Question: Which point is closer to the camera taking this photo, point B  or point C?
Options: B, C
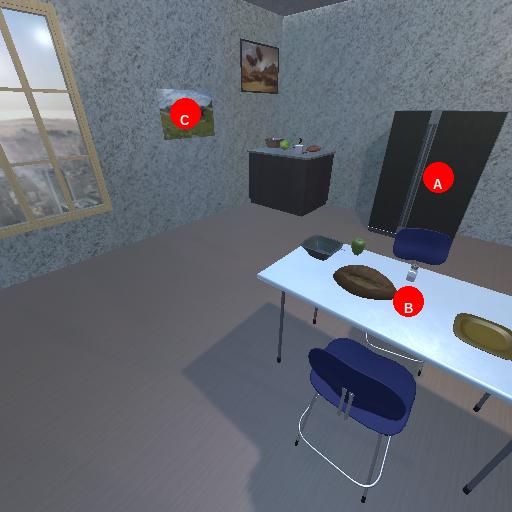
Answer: B